Sex: M
Age: 60
Scanner: Prisma
Primary tumour origin: Ca Renis
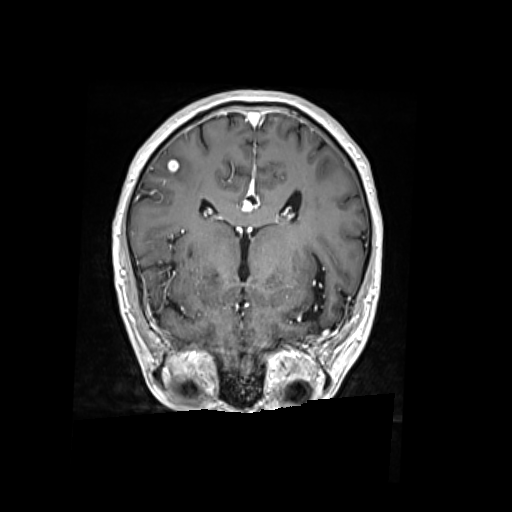
Segmented lesion volume (cc): 0.3691
Number of lesion components: 1